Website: walmart
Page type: billing-address
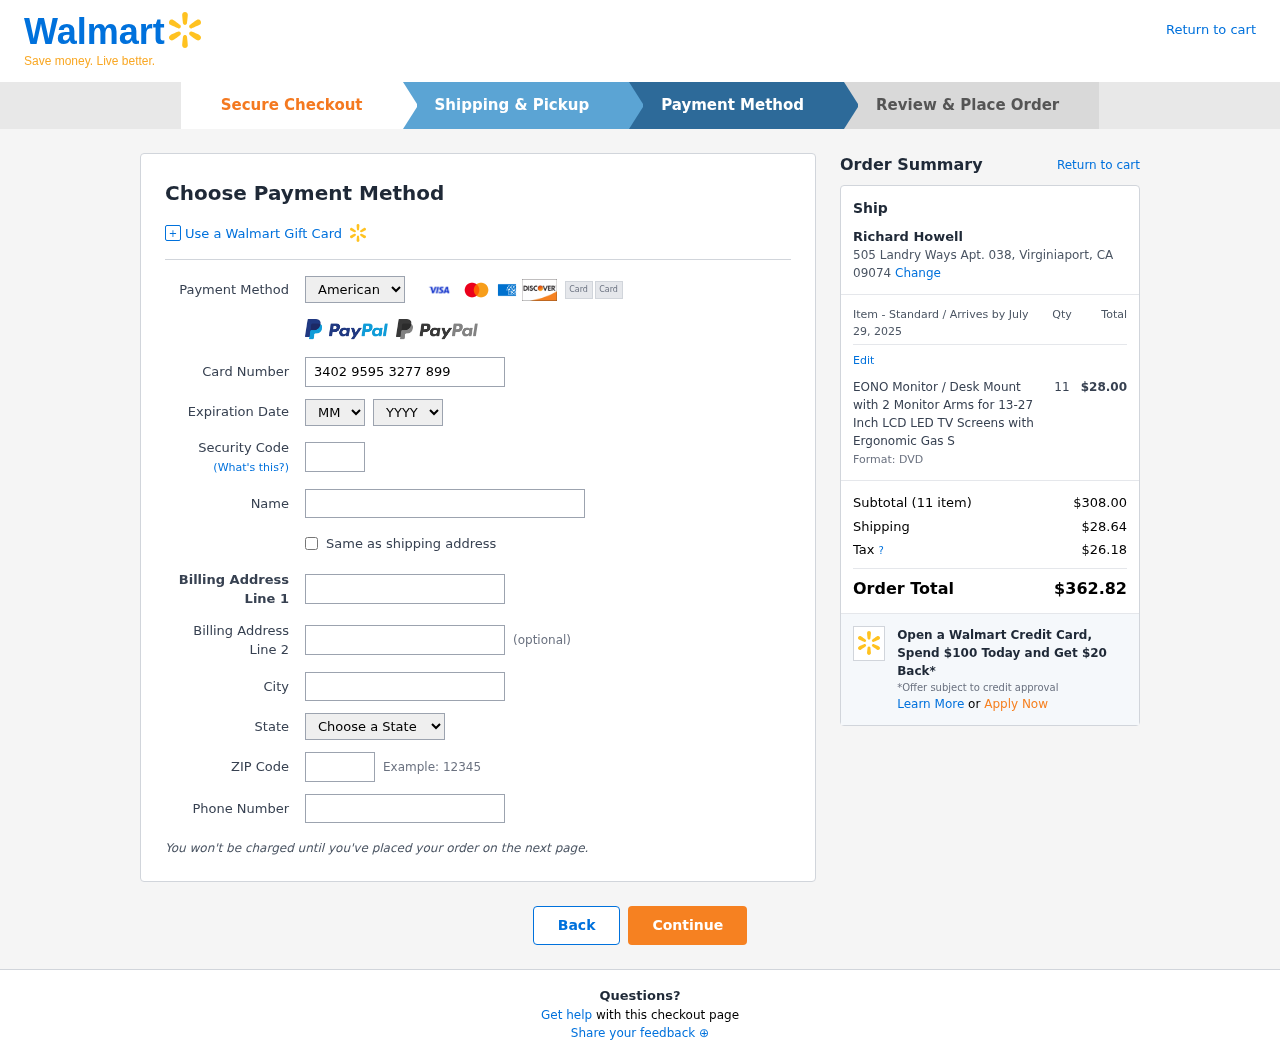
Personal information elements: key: PII_CARD_CVV
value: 7667
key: PII_CARD_EXPIRY_MONTH
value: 11
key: PII_CARD_EXPIRY_YEAR
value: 30
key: PII_CARD_NUMBER
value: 3402 9595 3277 899
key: PII_CARD_TYPE
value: American Express
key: PII_CITY
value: Virginiaport
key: PII_CITY_STATE_ZIP
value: Virginiaport, CA 09074
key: PII_FULLNAME
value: Richard Howell
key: PII_PHONE
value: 8806936488
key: PII_POSTCODE
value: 09074
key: PII_STATE
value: California
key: PII_STREET
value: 505 Landry Ways Apt. 038
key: PII_FULLNAME2
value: Richard Howell
Product elements: key: PRODUCT1_NAME
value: EONO Monitor / Desk Mount with 2 Monitor Arms for 13-27 Inch LCD LED TV Screens with Ergonomic Gas S
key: PRODUCT1_PRICE
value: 28
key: PRODUCT1_QUANTITY
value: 11
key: PRODUCT1_DESC
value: Format: DVD
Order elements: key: ORDER_DELIVERY_DATE
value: July 29, 2025
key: ORDER_NUM_ITEMS
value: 11
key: ORDER_SUBTOTAL
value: $308.00
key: ORDER_SHIPPING_COST
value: $28.64
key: ORDER_TAX
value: $26.18
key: ORDER_TOTAL
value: $362.82